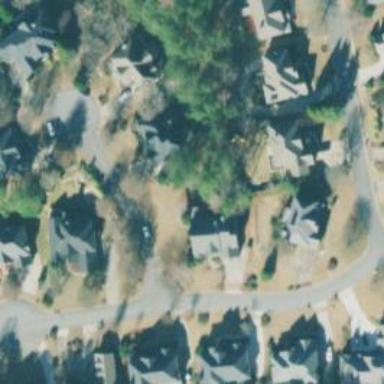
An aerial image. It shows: Smooth asphalt road in residential area.